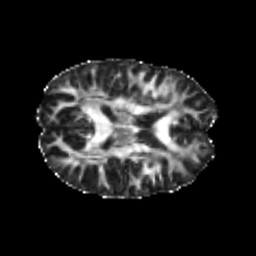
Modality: FA
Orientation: axial
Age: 20
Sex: female
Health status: healthy
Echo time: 0.074 s